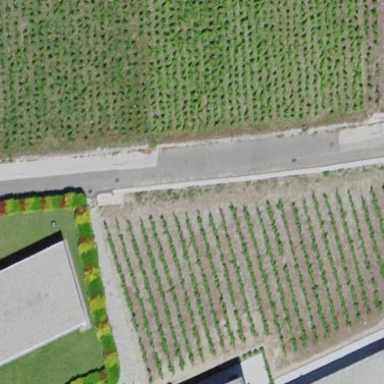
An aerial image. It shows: Vineyard growing grapes.